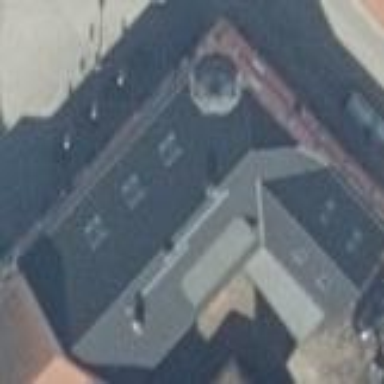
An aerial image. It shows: Restaurant located within guest house building.